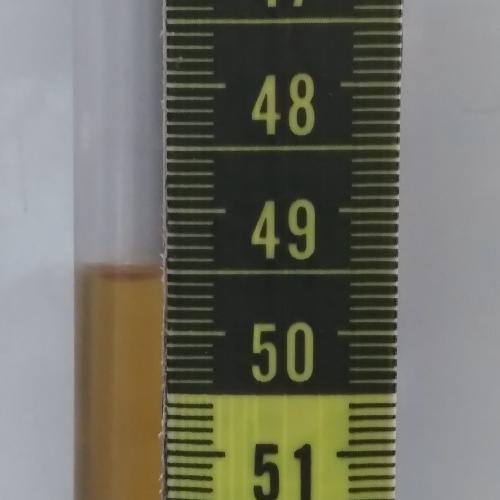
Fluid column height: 49.5 cm